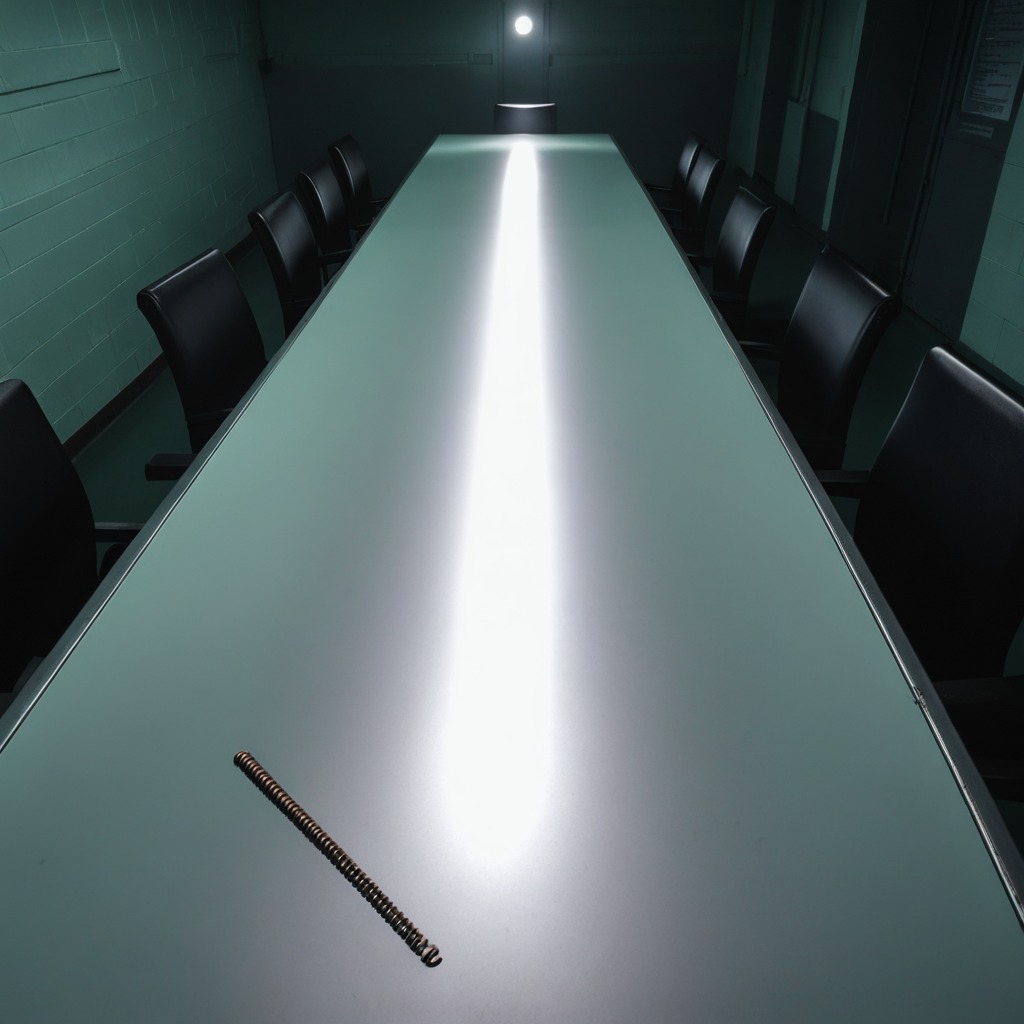
A coiled metal spring is lying on the table.